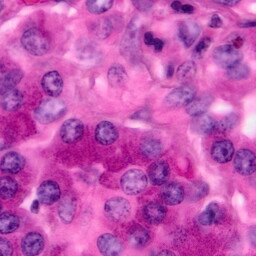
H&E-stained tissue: Pancreatic